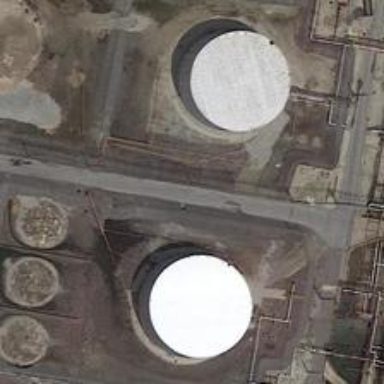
The configuration here is complicated and two while buildings are eye-watching .